Field crop: tomato
Growth stage: 2
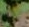
Species: solanum